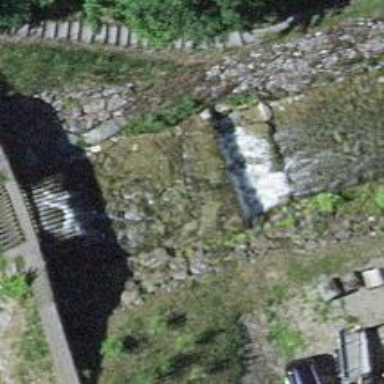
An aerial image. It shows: Check dam beside retaining wall.